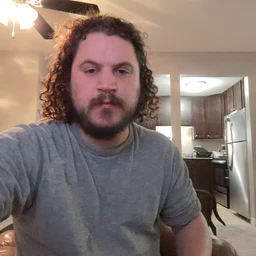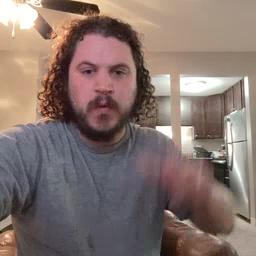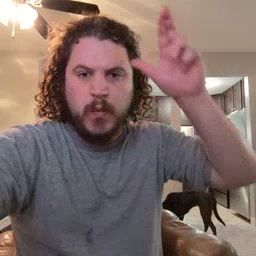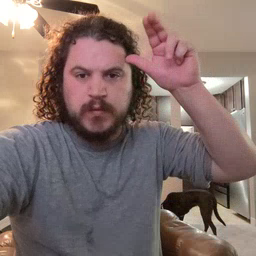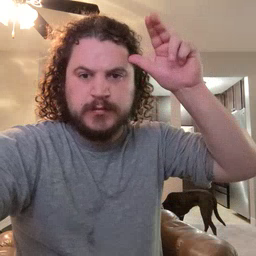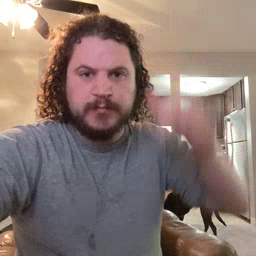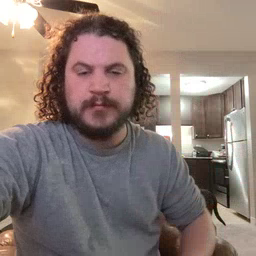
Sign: horse